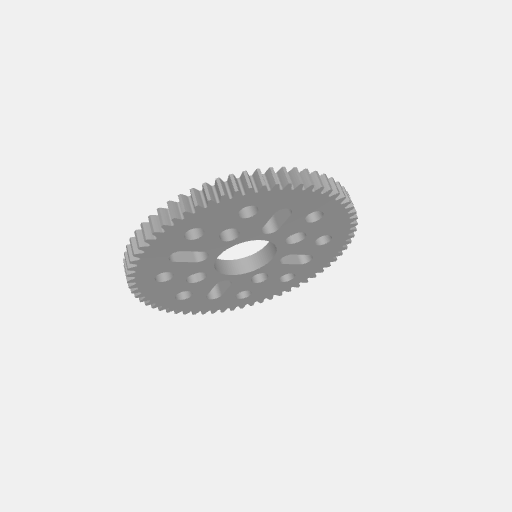
Part: HubMountAcetalGear62T